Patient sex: M
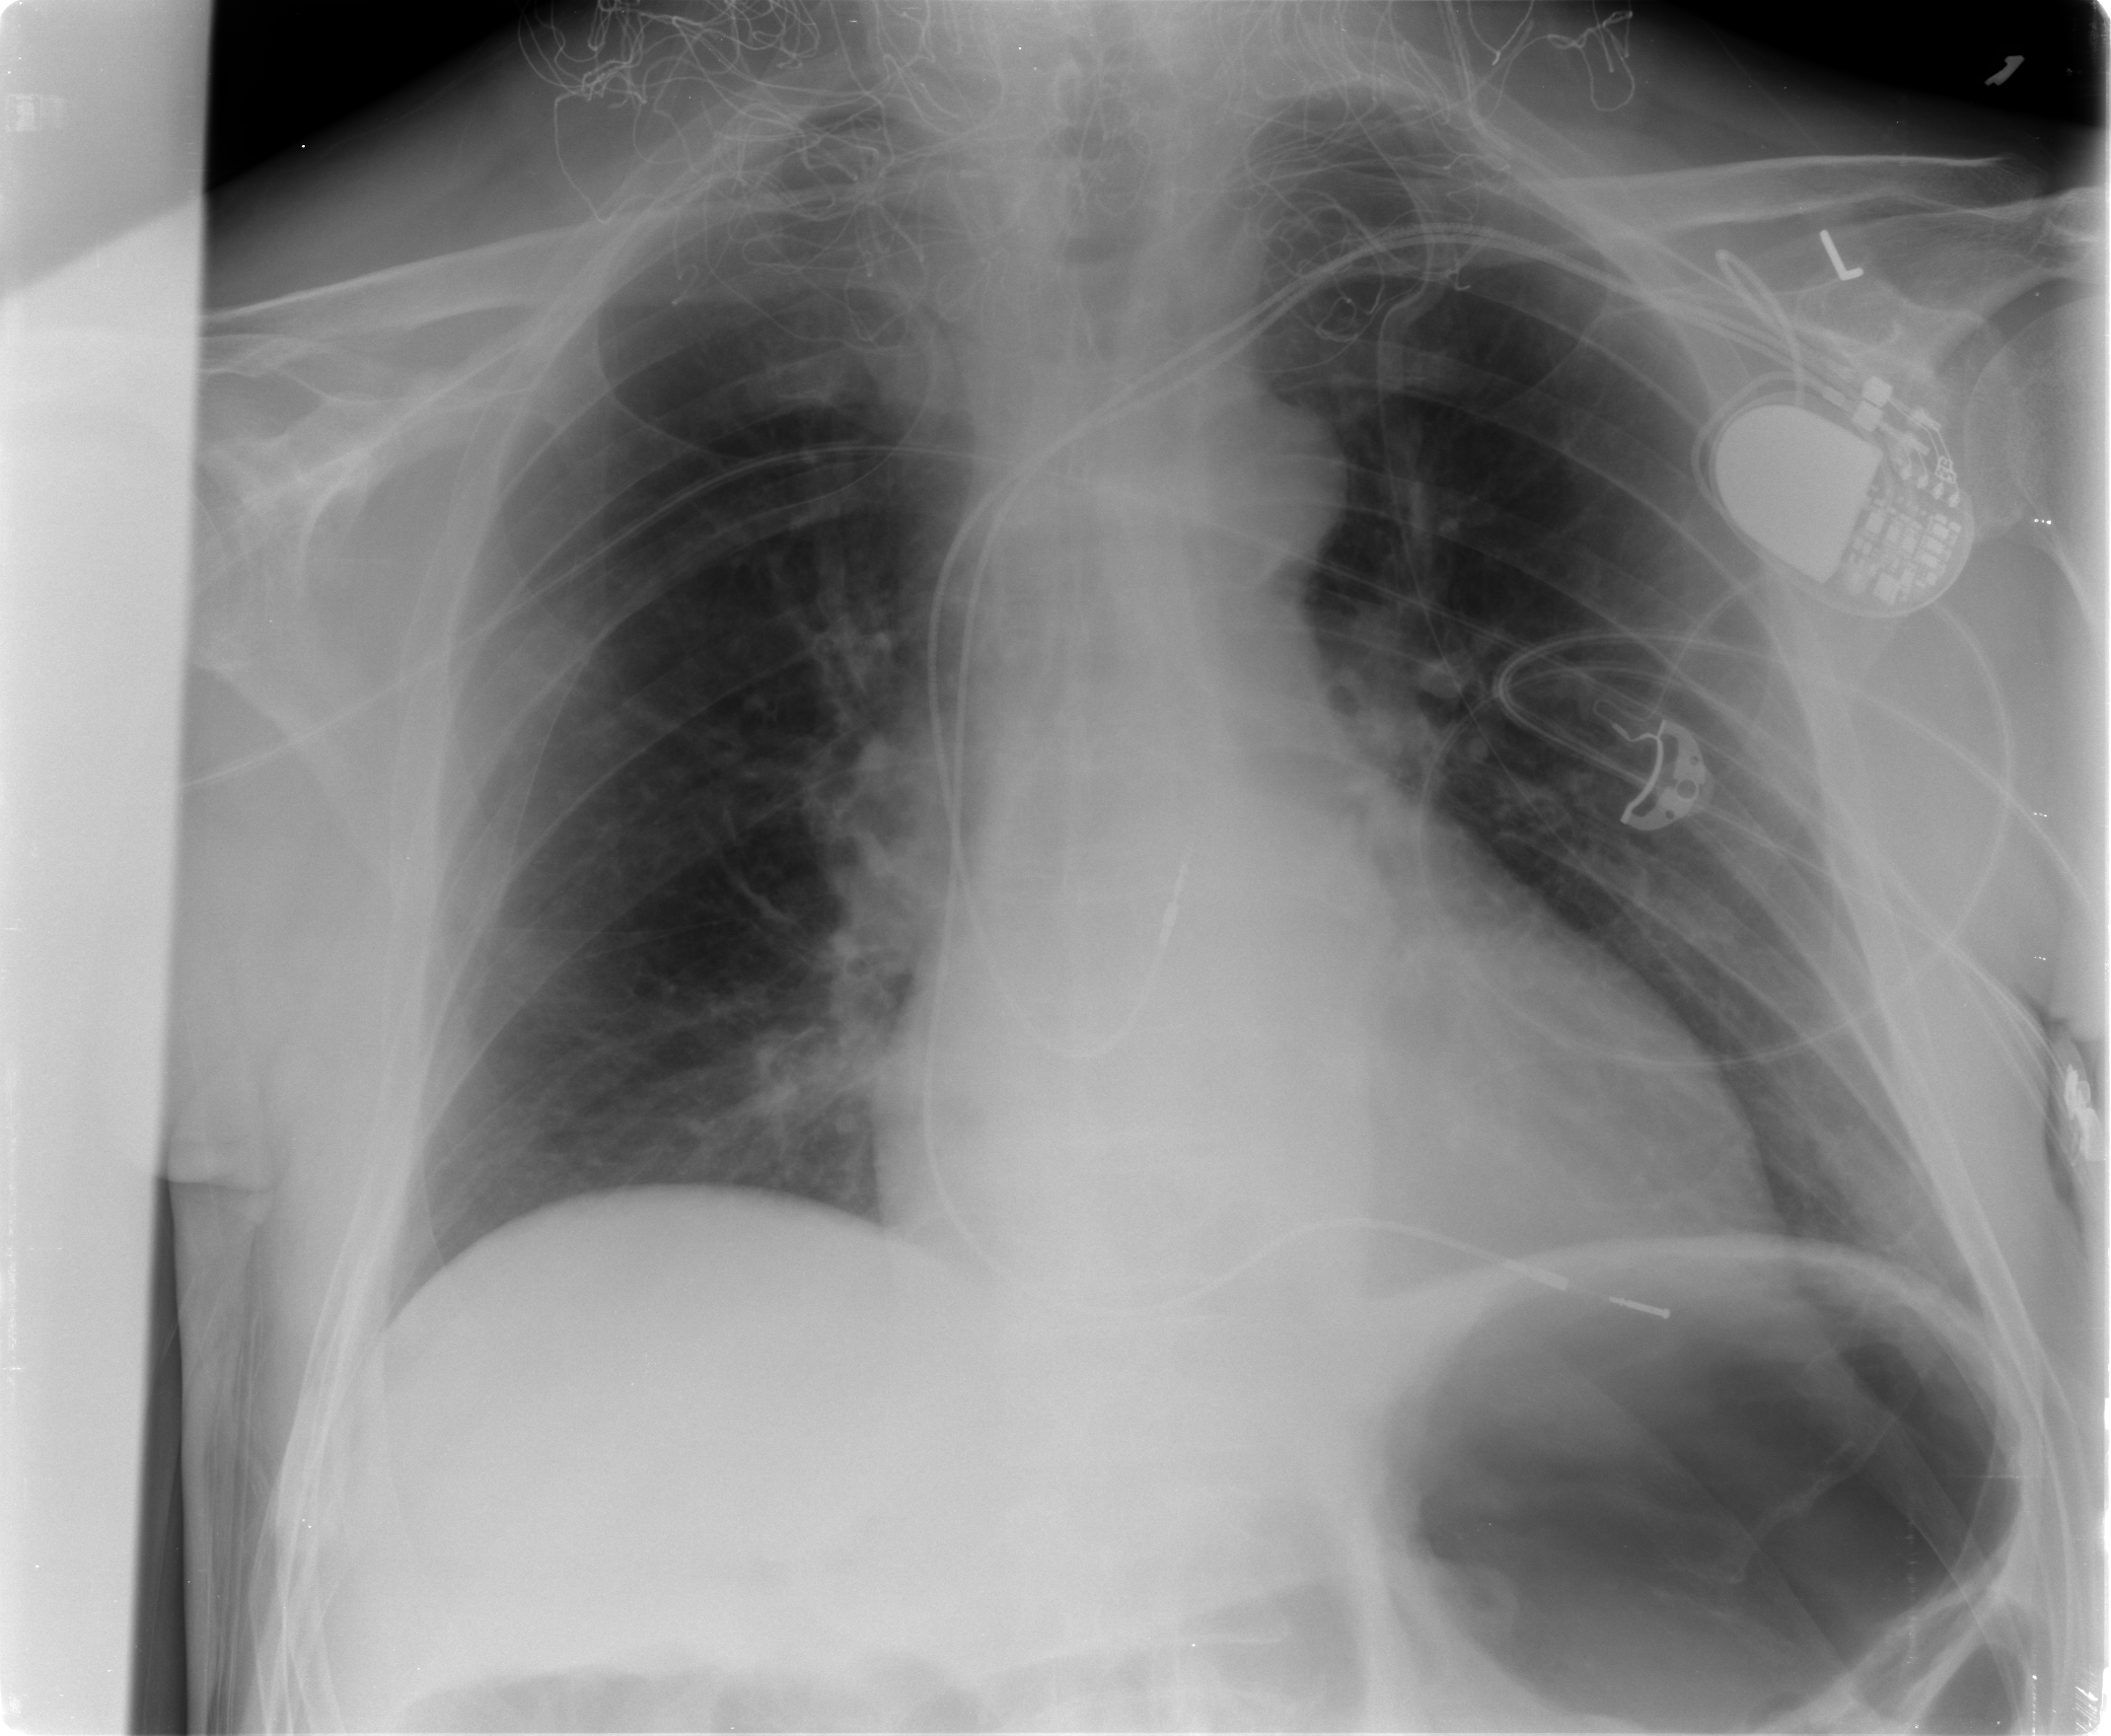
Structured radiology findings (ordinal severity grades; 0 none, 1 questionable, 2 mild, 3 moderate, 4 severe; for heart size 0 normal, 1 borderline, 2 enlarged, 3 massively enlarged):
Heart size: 0
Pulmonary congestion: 0
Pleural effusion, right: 0
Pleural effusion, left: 0
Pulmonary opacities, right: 0
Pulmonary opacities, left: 2
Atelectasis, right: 0
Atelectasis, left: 1